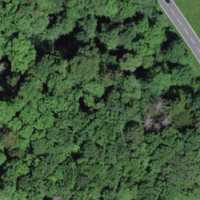
EUNIS habitat code: 41
Species observed at this site:
Circaea lutetiana
Geum urbanum
Acer pseudoplatanus